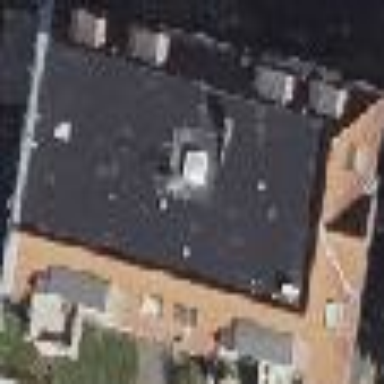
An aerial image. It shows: Quadruple saltbox roof shape on apartment building.